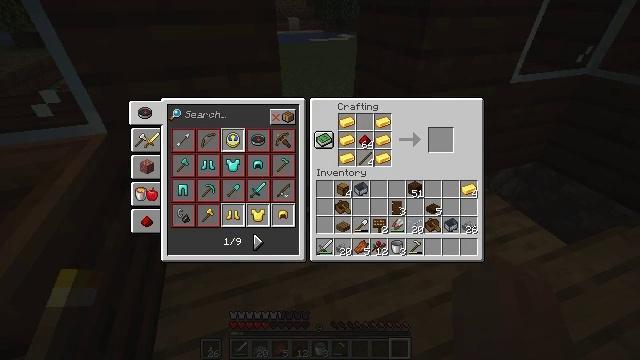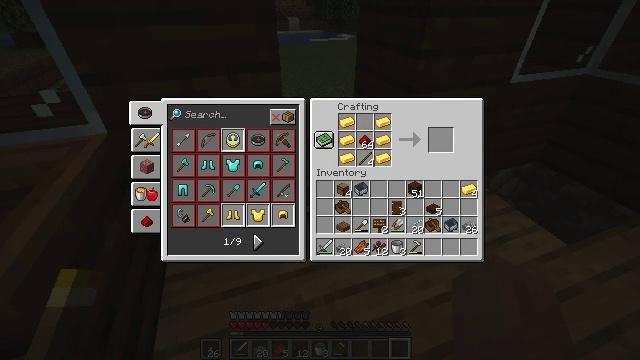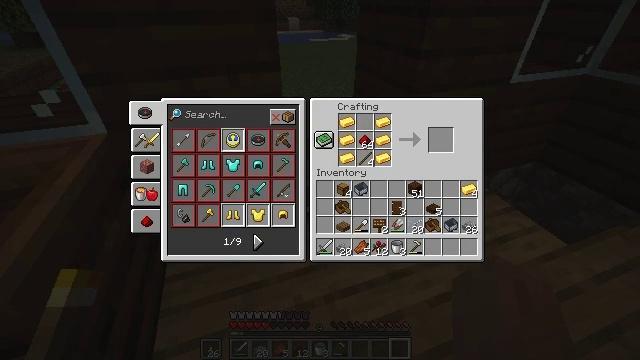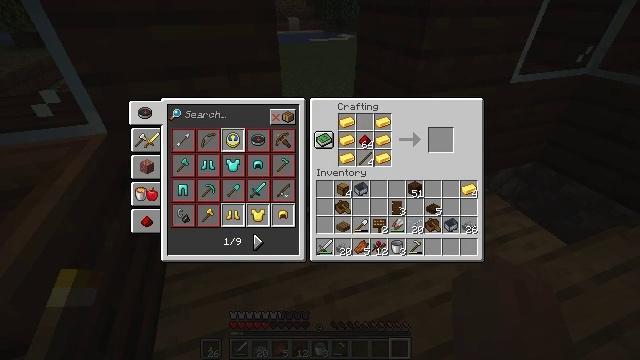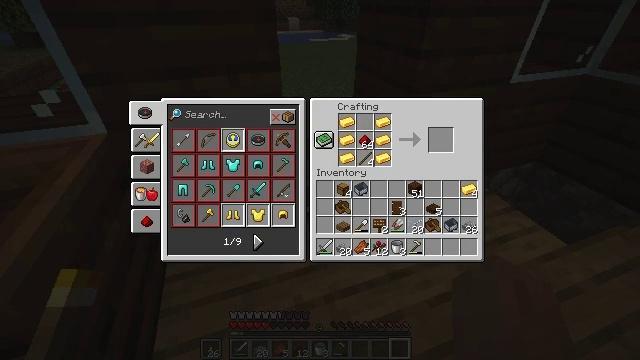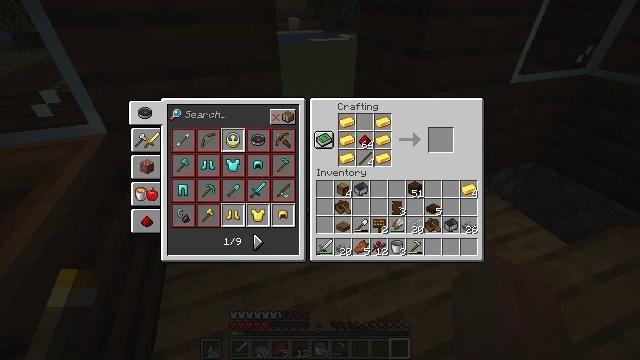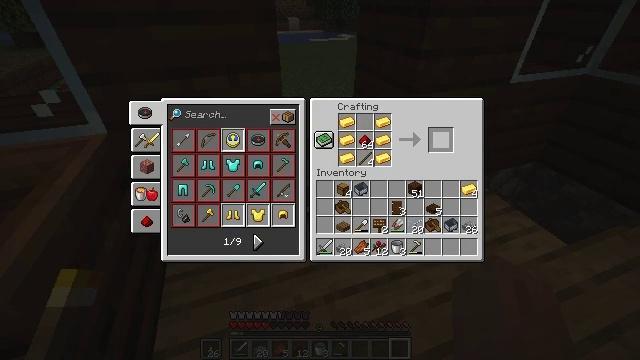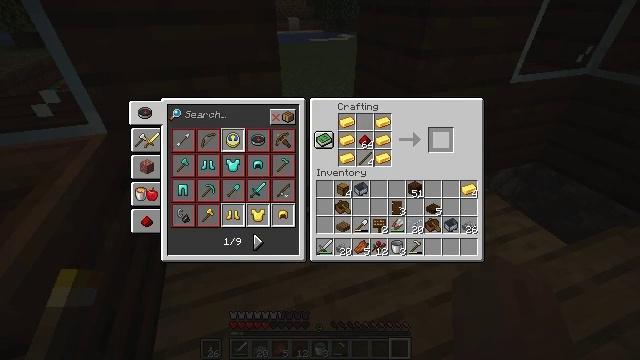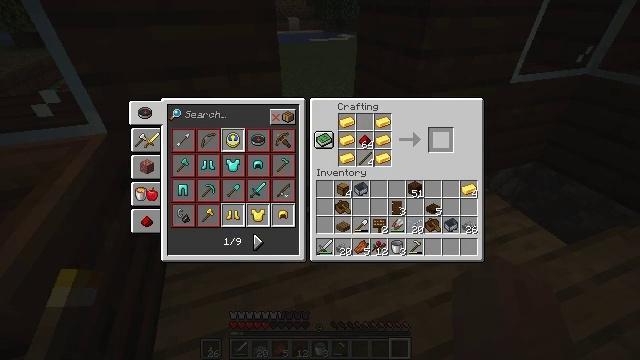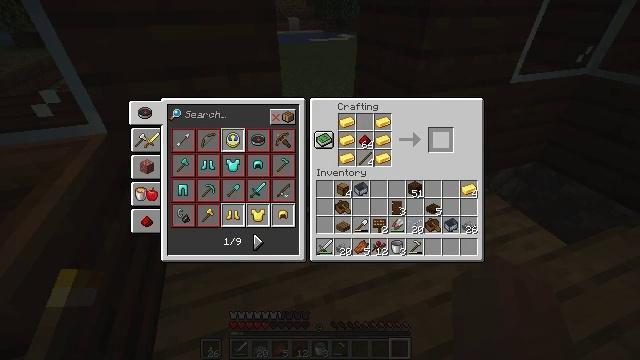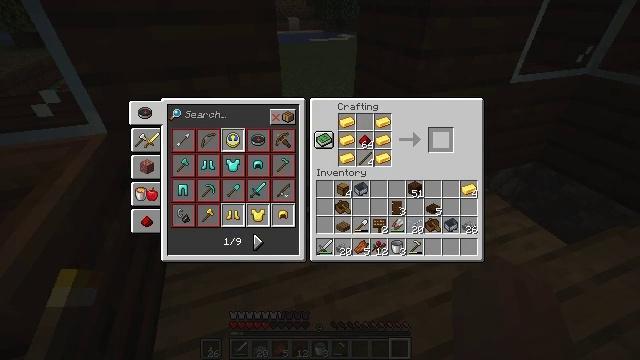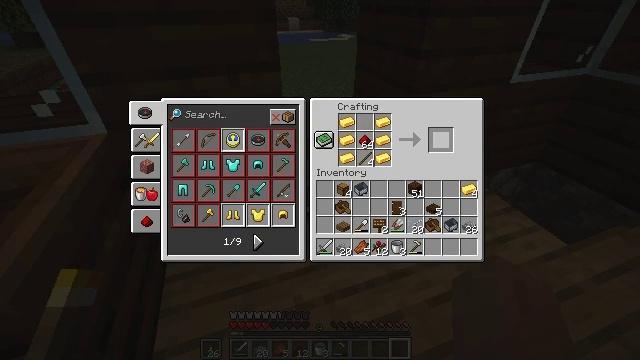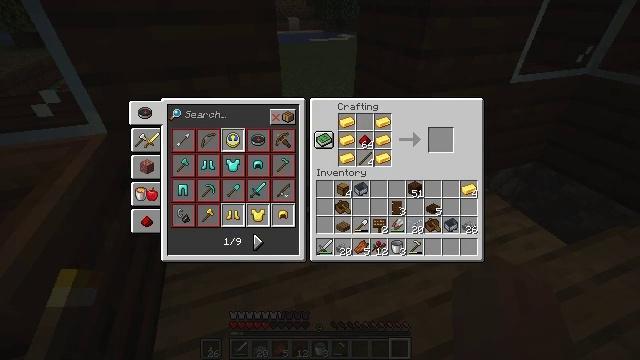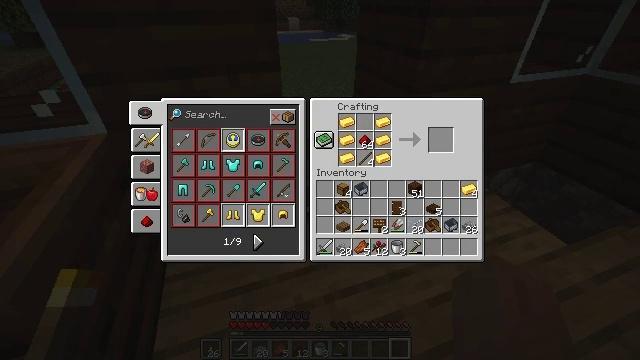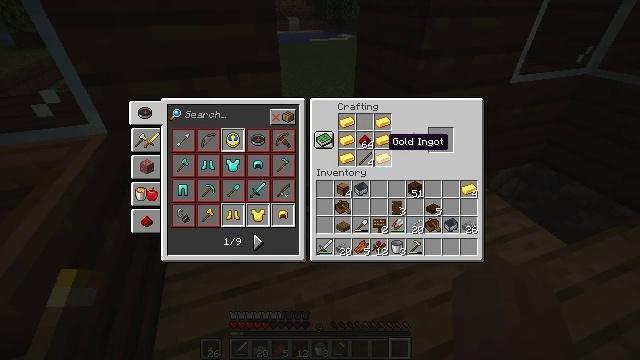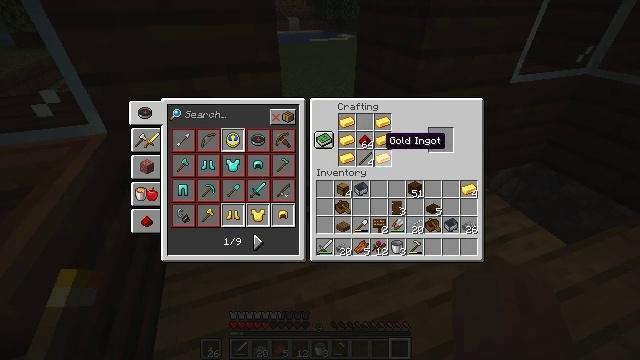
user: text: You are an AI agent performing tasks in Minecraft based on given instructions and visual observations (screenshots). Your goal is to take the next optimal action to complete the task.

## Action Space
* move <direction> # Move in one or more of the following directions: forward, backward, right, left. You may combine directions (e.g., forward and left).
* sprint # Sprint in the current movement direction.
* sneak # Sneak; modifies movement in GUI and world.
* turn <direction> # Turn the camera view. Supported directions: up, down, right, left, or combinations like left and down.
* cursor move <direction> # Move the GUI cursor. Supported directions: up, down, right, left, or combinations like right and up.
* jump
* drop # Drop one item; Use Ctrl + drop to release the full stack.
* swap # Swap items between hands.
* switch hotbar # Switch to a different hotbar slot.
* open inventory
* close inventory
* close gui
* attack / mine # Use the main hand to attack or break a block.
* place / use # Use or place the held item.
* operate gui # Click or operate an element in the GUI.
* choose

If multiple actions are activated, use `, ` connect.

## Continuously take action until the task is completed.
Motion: motion action
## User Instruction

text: Craft a powered rail with gold, sticks, and redstone.
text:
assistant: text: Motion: sneak
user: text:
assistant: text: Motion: sneak, cursor move up
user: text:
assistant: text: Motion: sneak
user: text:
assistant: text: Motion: sneak
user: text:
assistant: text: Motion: sneak
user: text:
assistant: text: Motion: sneak
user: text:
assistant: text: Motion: sneak
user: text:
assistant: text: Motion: sneak
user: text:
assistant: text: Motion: sneak
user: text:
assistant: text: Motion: sneak
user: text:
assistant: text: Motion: sneak
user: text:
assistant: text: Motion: sneak, cursor move left
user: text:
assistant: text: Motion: sneak, cursor move left
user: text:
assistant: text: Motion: sneak, cursor move left
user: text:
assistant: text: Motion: no_op
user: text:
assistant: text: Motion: no_op
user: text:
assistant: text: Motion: cursor move left
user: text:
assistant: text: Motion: no_op
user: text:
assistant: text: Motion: no_op
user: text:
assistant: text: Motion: no_op
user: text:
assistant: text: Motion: operate gui
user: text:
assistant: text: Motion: operate gui
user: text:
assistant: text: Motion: no_op
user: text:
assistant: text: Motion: no_op
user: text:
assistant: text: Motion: no_op
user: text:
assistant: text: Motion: no_op
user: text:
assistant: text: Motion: operate gui
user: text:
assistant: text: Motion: operate gui
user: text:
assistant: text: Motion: operate gui
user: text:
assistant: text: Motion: operate gui